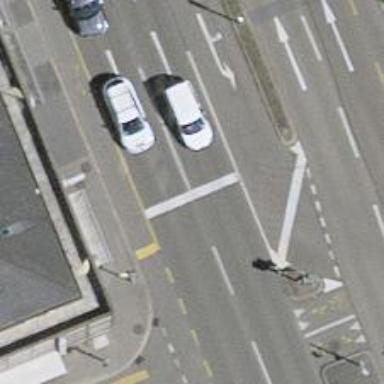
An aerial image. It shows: Road with traffic signals.